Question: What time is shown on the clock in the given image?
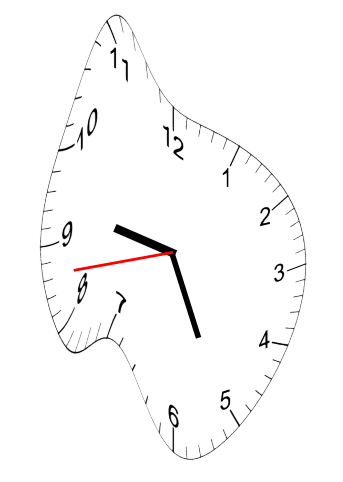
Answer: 09:25:43